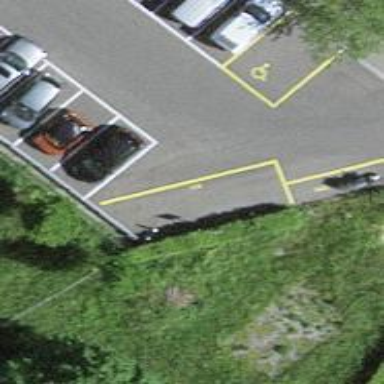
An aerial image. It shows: Motorcycle parking area.